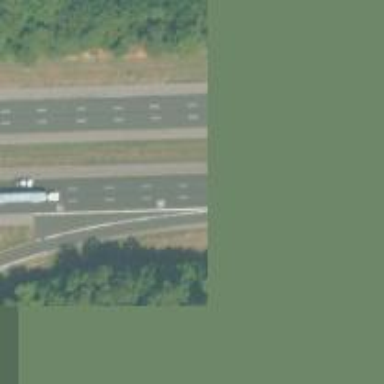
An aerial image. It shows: Asphalt motorway link.